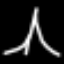
Label: The Eiffel Tower